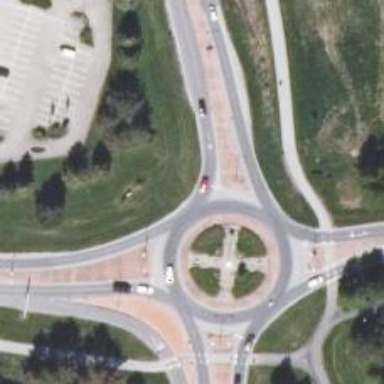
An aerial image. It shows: Secondary road with asphalt surface leading to roundabout.